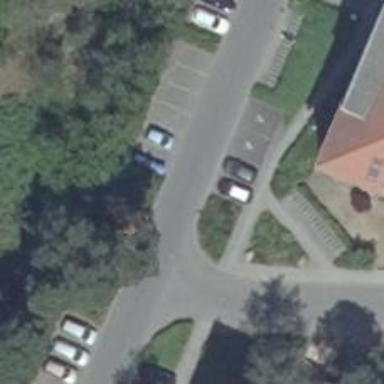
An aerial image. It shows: Diagonal parking lane on service road.